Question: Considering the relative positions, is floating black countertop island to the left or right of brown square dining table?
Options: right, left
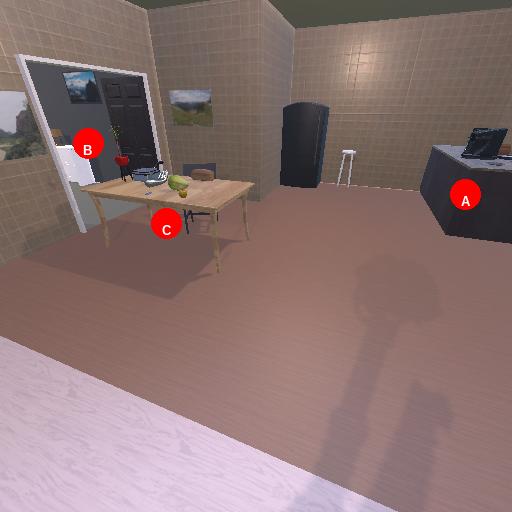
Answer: right